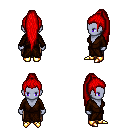
a pixel art fantasy rpg character, female body template, dark elf, purple skin, brown robe, robe skirt, red extra-long topknot hairstyle, gold boots, four views (front, back, left, right), 2x2 character sprite sheet, small pixel art, hard edges, no anti-aliasing